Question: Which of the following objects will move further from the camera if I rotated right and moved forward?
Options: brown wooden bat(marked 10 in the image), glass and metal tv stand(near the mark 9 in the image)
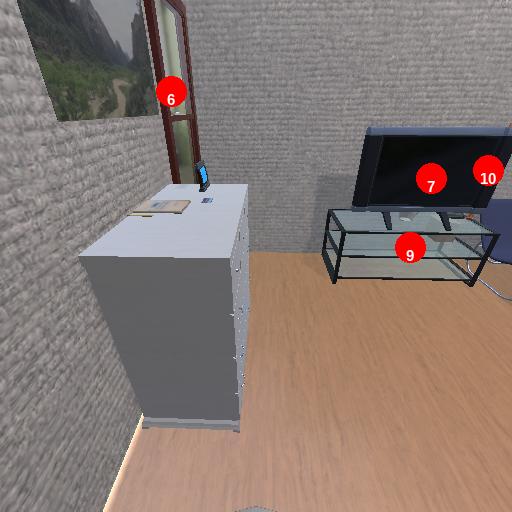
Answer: brown wooden bat(marked 10 in the image)